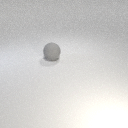
large gray rubber sphere